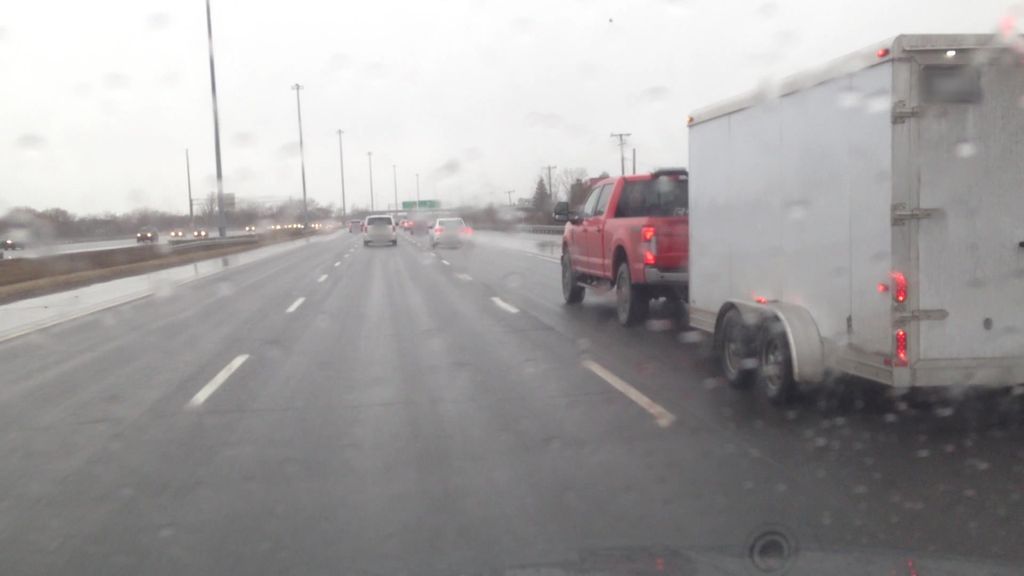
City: montreal